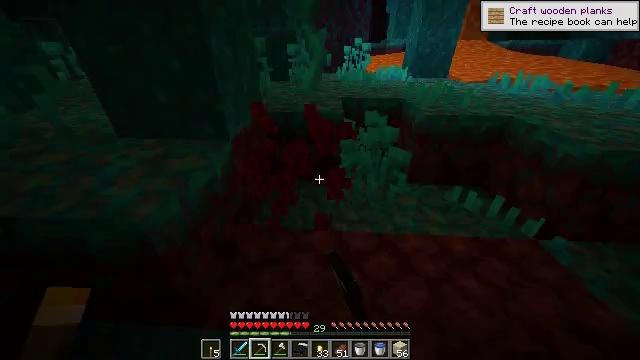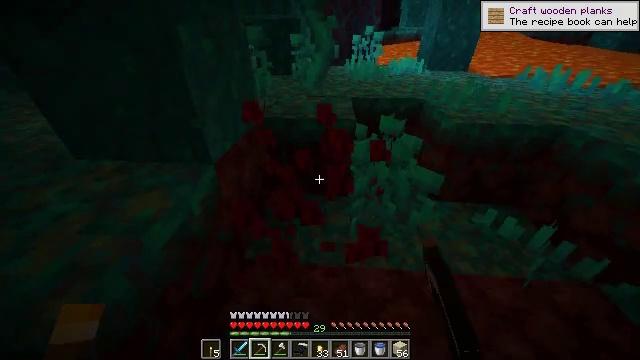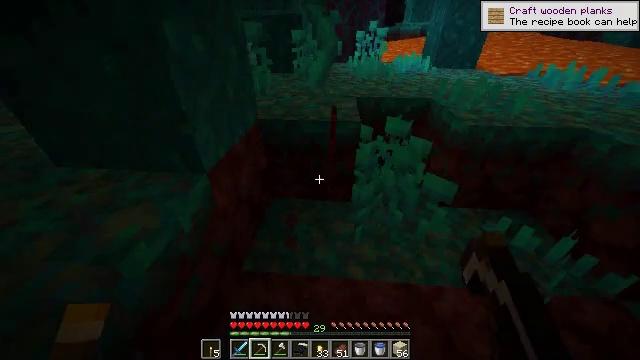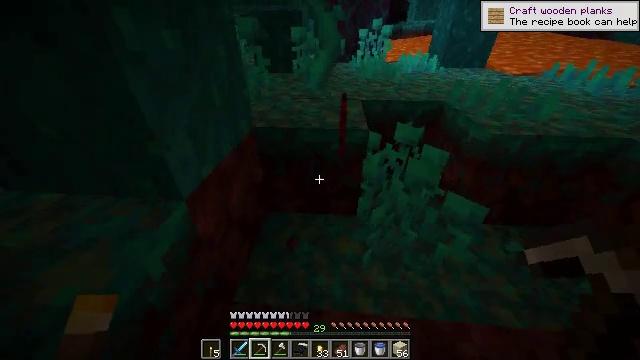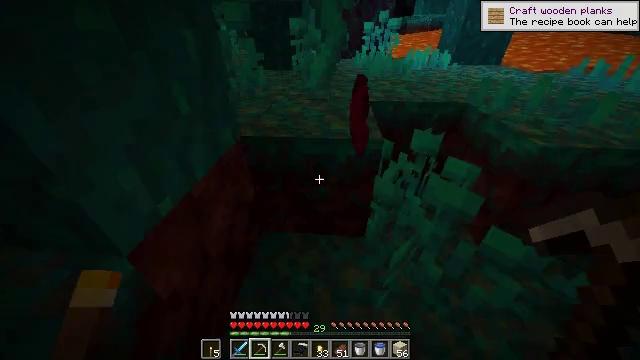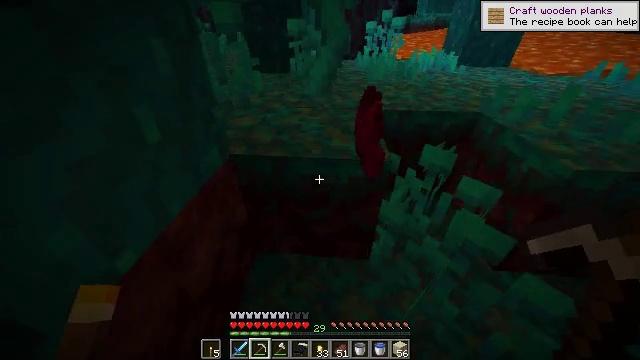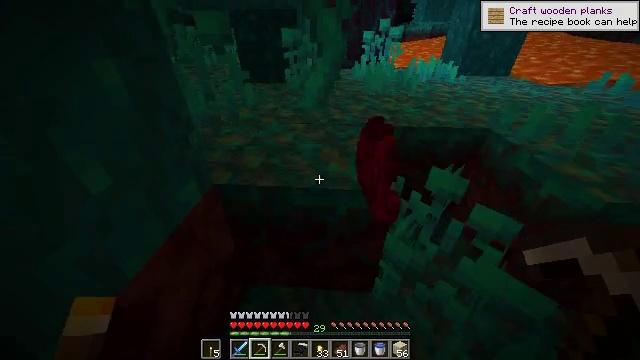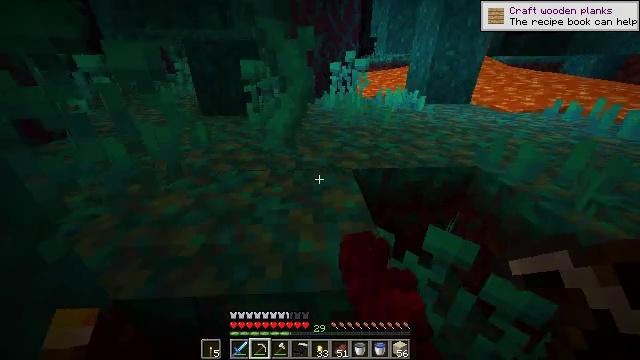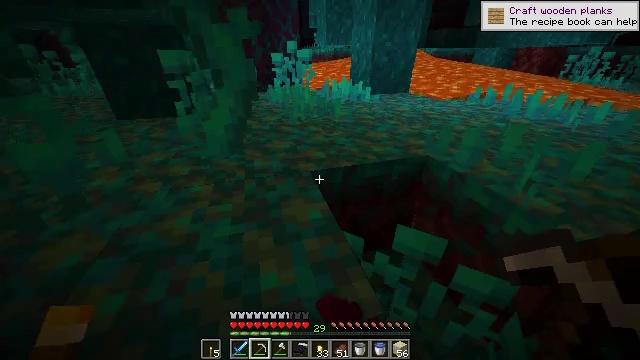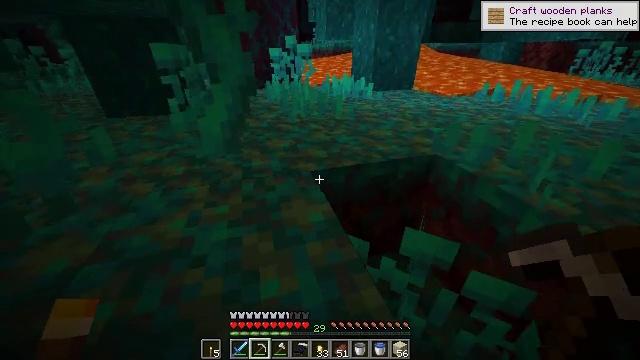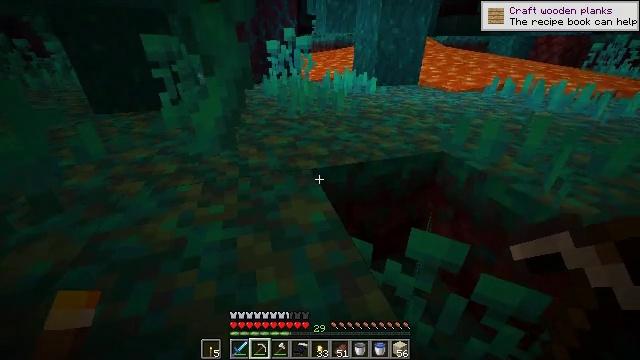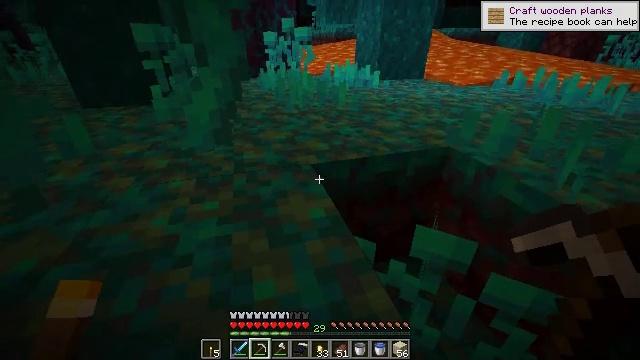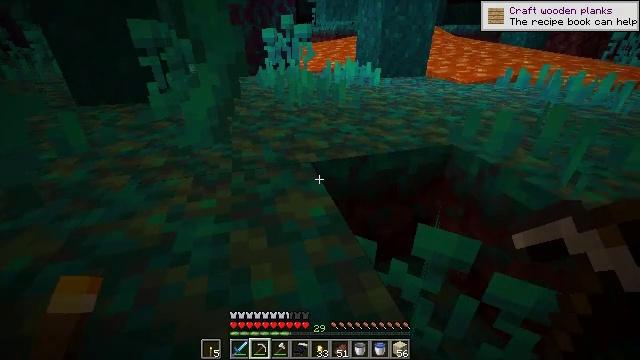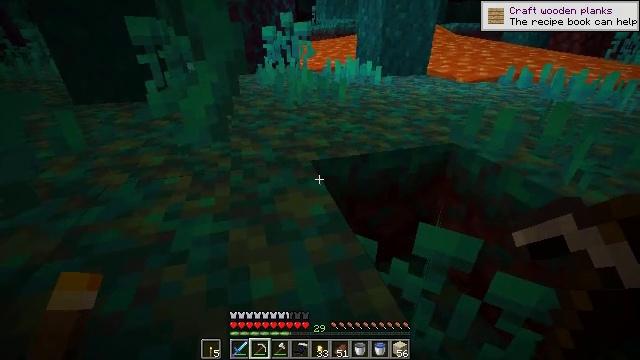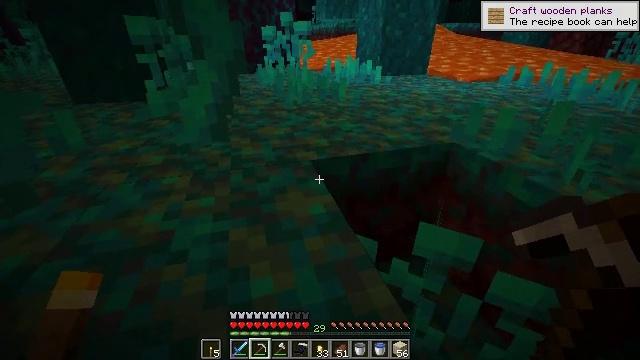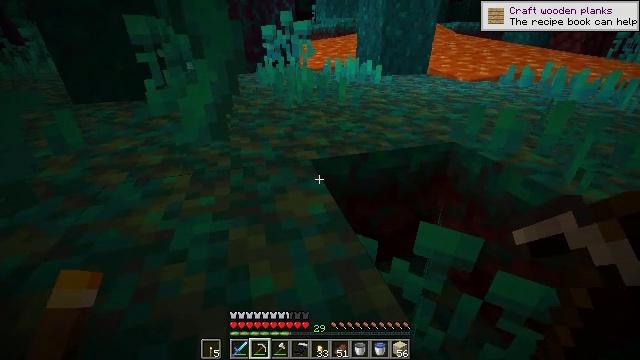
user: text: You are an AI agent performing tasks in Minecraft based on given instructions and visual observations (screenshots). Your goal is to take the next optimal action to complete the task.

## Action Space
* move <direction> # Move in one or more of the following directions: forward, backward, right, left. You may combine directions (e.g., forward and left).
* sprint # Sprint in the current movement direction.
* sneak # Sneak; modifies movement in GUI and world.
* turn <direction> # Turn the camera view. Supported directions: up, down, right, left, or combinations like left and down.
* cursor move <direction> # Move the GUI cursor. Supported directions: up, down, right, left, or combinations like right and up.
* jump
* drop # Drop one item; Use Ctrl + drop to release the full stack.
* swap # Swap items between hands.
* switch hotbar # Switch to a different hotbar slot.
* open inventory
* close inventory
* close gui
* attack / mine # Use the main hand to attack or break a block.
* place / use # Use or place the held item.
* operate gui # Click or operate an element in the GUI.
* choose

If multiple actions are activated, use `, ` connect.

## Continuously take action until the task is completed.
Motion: motion action
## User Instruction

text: Mine nether quartz ore in the Nether.
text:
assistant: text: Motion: move forward, sprint, turn left and down
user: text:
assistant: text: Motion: move forward, sprint
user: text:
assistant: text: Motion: move forward, sprint
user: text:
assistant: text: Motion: move forward, sprint
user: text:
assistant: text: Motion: move forward, sprint
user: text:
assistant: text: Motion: move forward, sprint, turn up
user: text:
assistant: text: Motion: move forward, sprint, turn right and up
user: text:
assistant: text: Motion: turn right and down
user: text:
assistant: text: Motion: no_op
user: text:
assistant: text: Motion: no_op
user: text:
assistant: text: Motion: no_op
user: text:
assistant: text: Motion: no_op
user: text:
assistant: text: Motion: no_op
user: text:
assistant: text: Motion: no_op
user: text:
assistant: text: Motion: no_op
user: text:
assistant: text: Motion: no_op
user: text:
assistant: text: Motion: no_op
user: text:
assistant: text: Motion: no_op
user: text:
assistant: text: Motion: no_op
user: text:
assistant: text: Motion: no_op
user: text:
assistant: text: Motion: no_op
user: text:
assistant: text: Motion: no_op
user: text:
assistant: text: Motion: no_op
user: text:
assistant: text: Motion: no_op
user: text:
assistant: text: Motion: no_op
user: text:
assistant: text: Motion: no_op
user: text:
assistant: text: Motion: no_op
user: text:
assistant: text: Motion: no_op
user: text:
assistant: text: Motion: no_op
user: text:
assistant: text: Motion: no_op